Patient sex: F
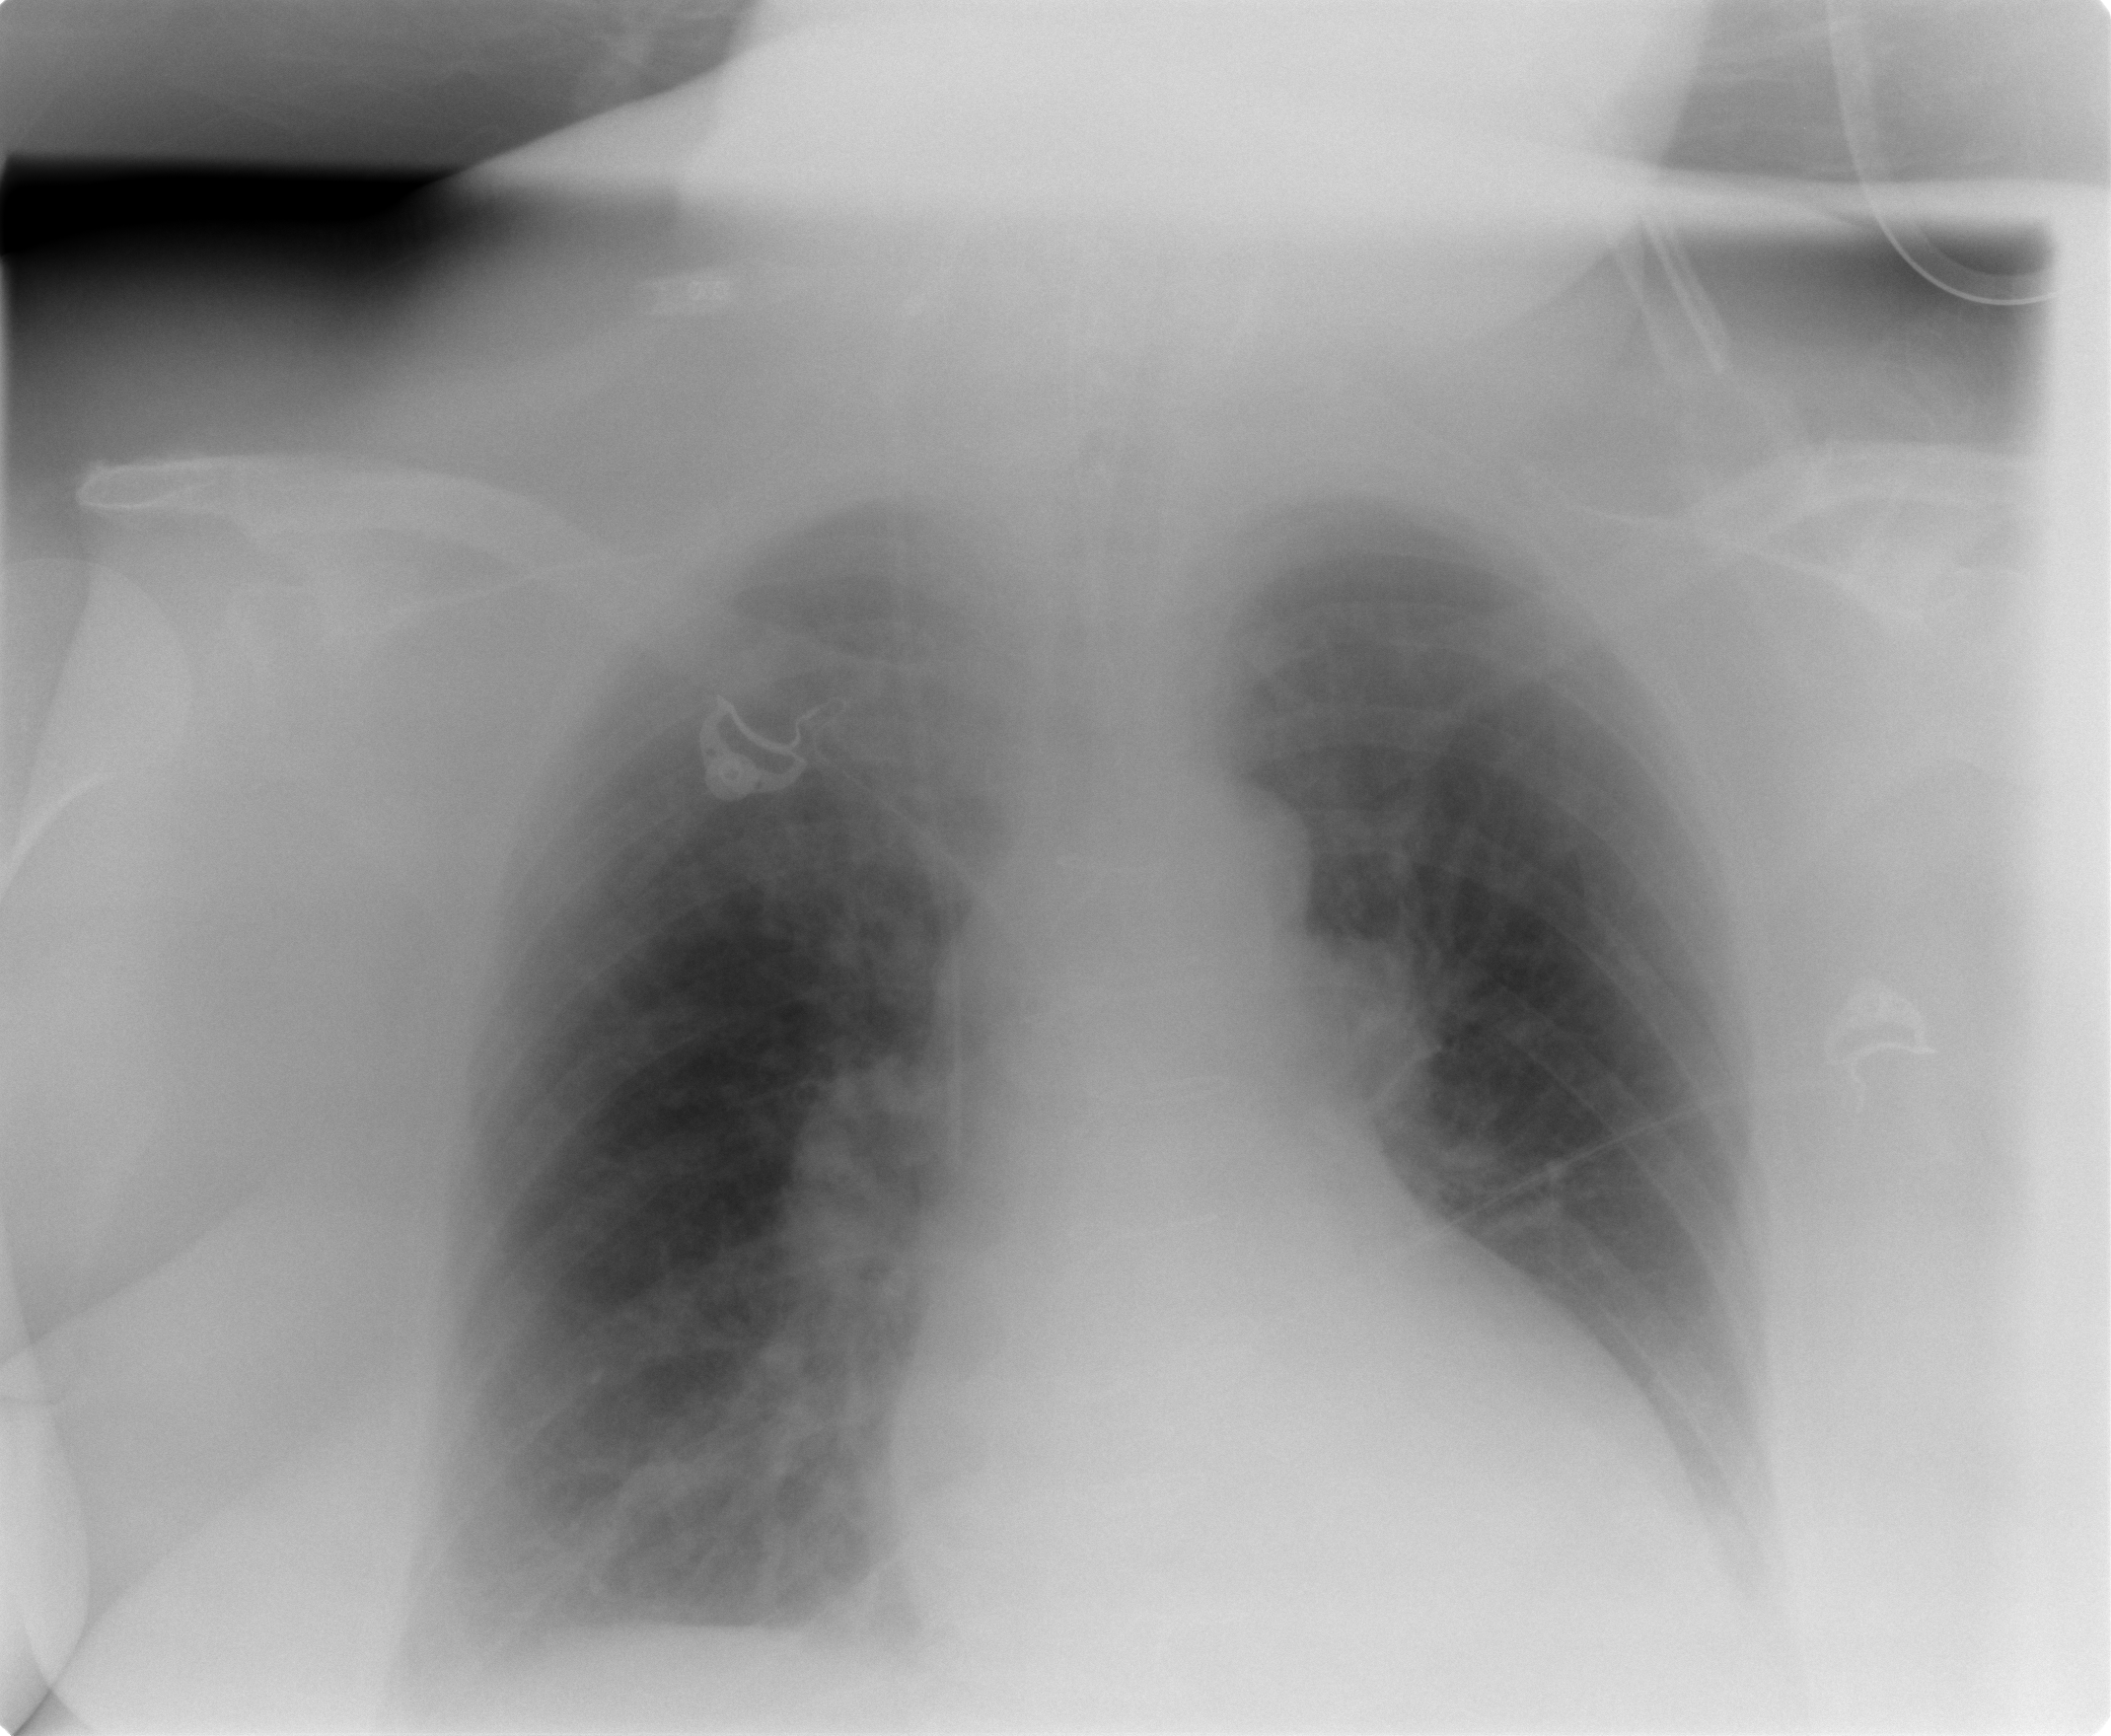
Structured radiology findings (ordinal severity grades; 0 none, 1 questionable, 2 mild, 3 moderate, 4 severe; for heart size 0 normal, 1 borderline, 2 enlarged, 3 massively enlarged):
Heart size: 2
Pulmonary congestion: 2
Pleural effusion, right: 2
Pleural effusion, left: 2
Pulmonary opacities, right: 0
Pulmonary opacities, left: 0
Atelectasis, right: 2
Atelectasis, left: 2